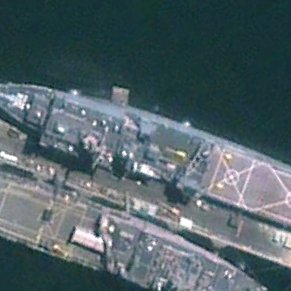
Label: combat